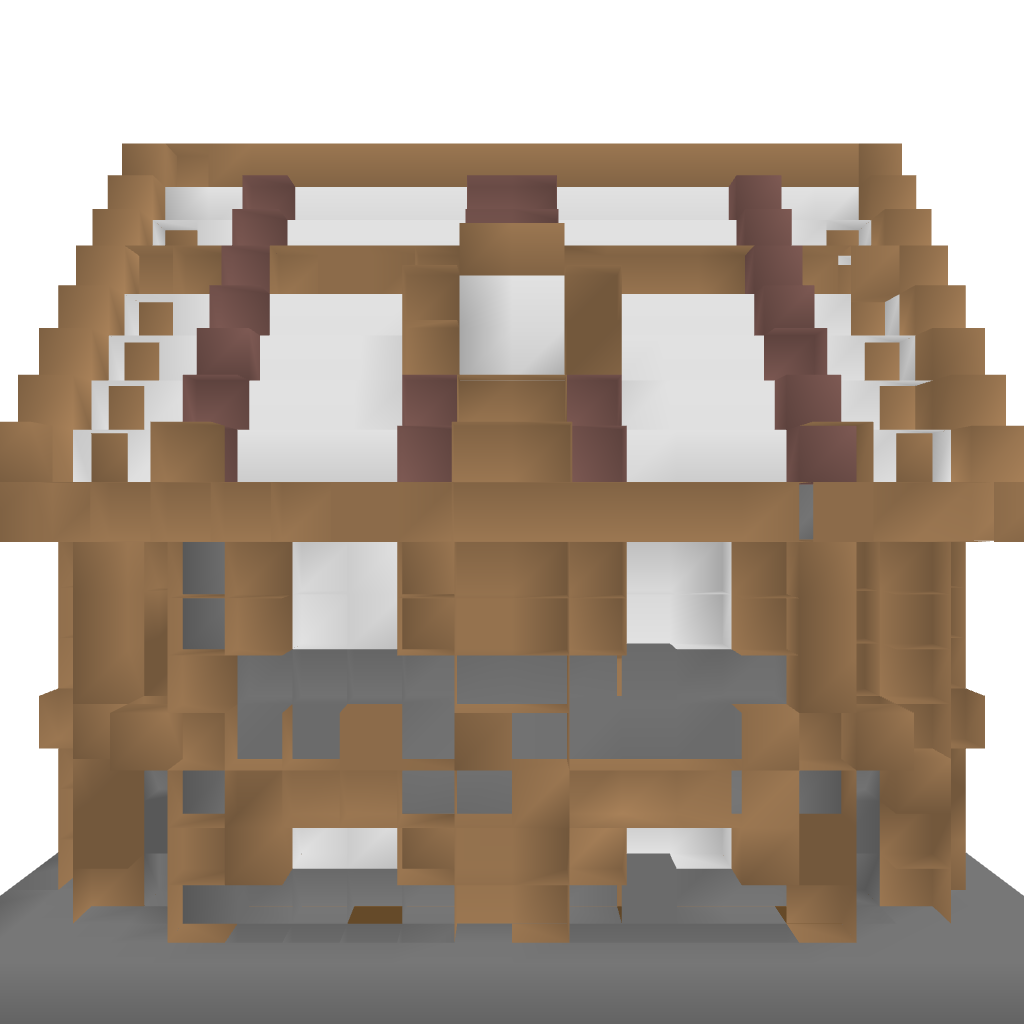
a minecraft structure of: House #3 high quality